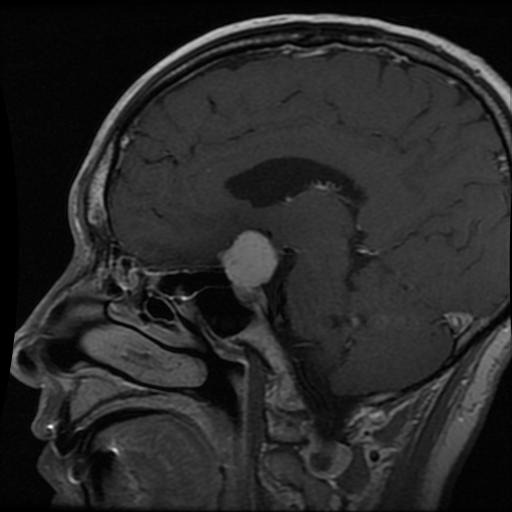
Label: meningioma